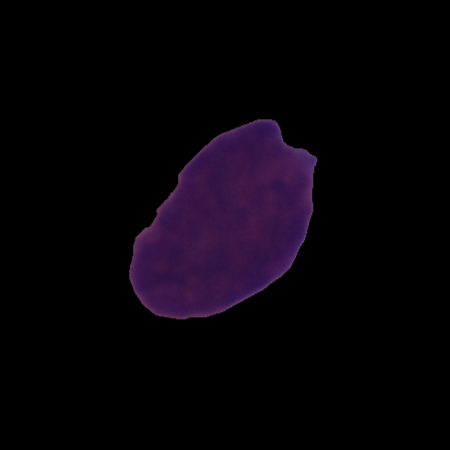
Label: cancer